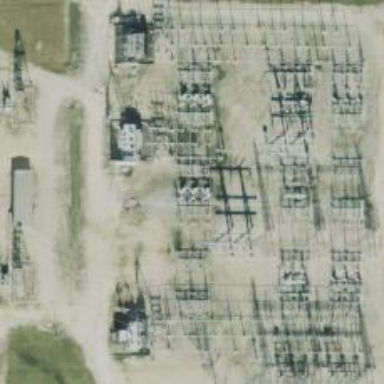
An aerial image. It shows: Switch used for power control.